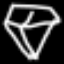
Label: diamond